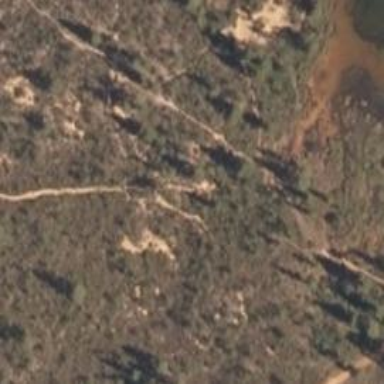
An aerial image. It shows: Path with excellent trail visibility.